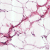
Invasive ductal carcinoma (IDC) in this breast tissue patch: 0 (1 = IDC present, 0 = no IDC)